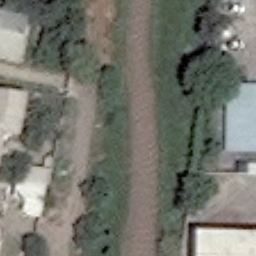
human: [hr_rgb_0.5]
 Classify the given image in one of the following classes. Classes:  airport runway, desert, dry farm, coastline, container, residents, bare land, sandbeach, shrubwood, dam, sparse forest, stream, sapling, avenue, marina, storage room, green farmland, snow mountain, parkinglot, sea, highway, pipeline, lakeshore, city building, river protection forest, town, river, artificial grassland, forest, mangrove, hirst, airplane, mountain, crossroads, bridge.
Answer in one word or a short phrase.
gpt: river